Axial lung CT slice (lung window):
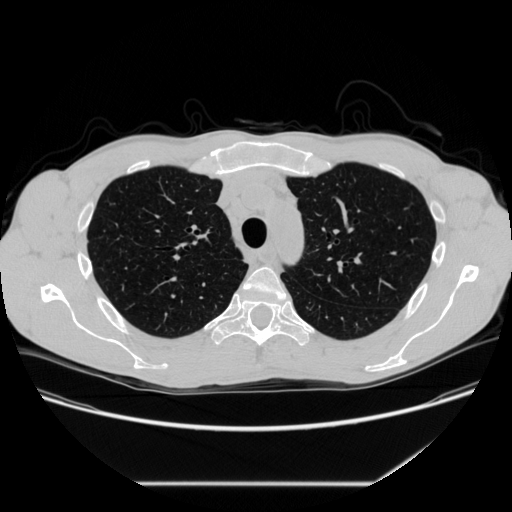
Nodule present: no